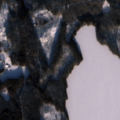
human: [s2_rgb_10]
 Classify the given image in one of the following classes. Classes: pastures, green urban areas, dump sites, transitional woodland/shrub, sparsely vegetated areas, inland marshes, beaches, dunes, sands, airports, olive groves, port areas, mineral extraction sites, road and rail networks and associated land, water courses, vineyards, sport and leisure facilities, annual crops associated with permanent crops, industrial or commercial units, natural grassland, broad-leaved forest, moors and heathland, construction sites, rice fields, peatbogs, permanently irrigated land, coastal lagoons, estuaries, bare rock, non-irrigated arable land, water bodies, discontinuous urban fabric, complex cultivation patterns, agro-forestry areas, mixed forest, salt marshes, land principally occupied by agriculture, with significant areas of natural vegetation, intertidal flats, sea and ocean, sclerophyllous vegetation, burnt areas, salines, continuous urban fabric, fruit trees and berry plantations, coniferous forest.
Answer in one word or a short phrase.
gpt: coniferous forest, mixed forest, water bodies